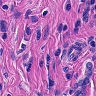
Metastatic tissue present: yes